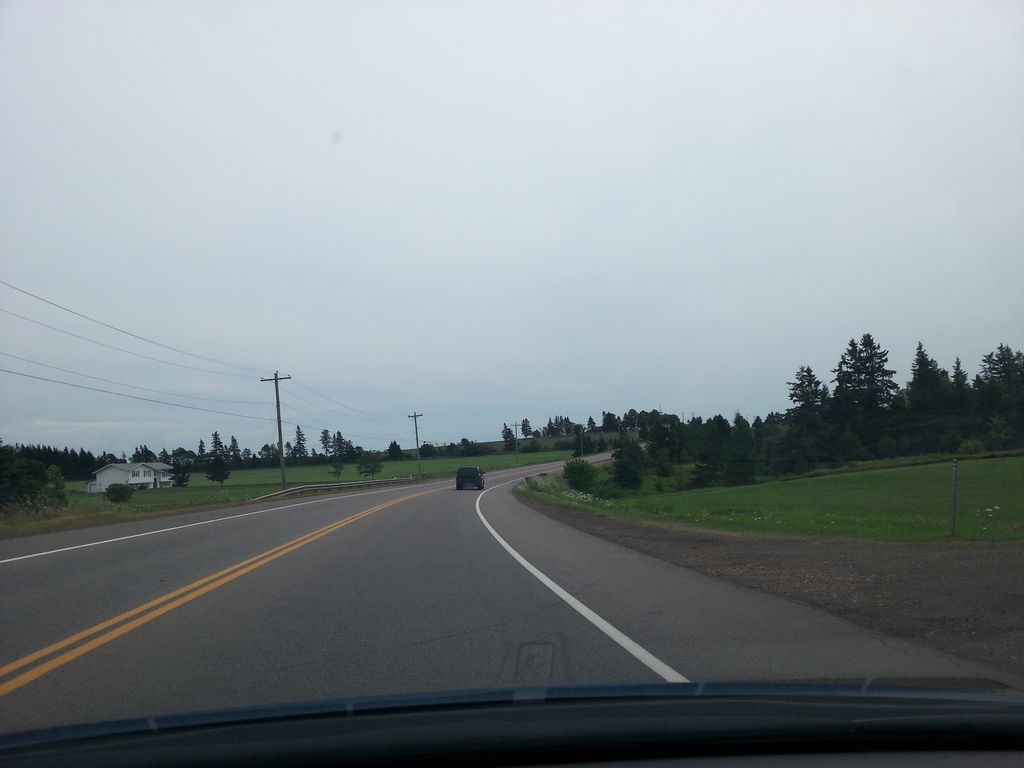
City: charlottetown